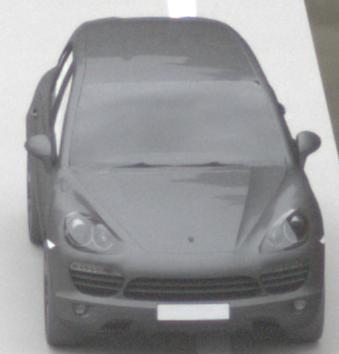
Make: Porsche
Model: Cayenne
Detailed model: Cayenne (958)
Model produced from: 2010/05
Model produced until: 2014/07
Doors: 5
Color: gray
Road condition: dry road
Daytime: midday
Contrast: low contrast